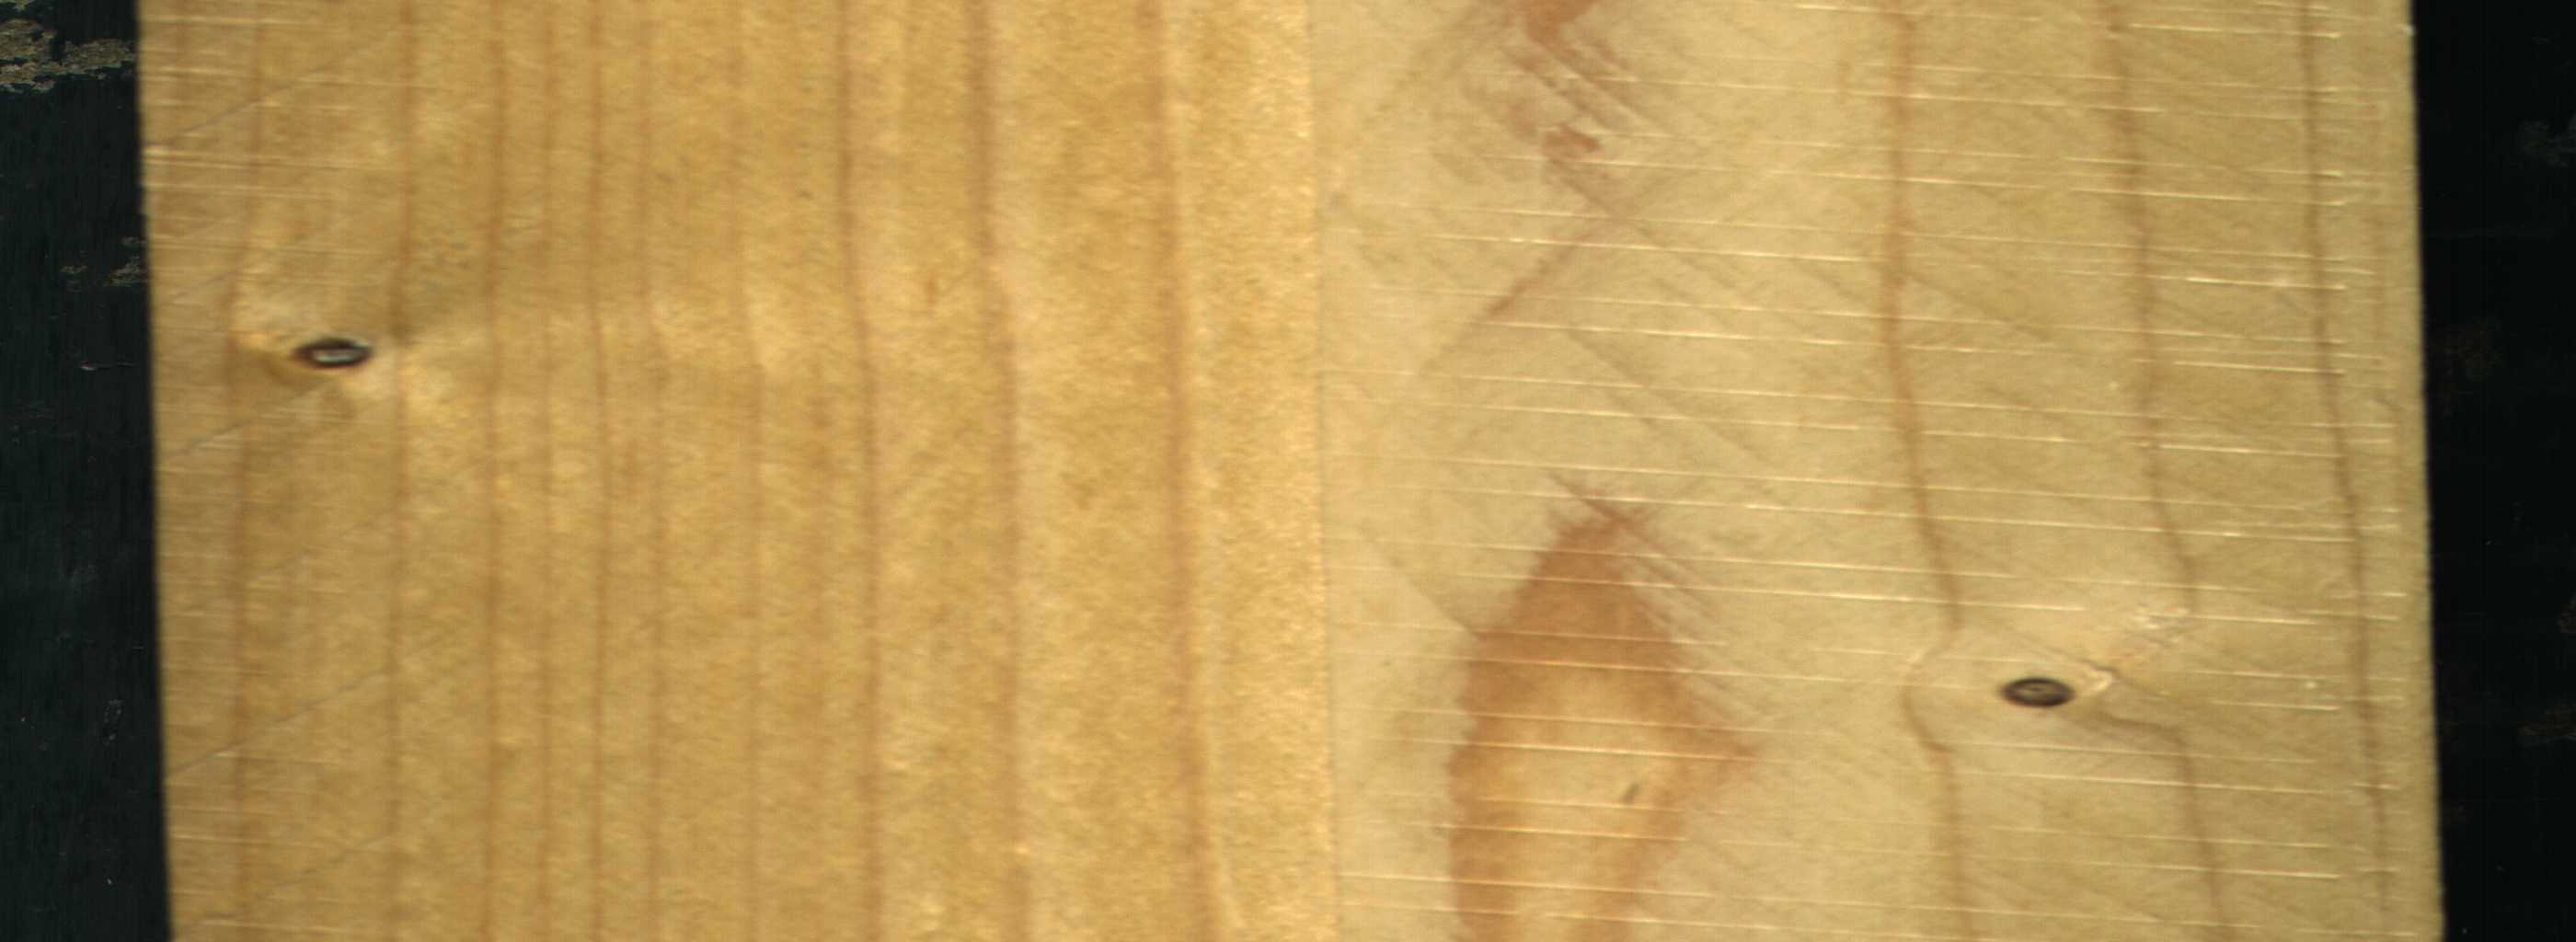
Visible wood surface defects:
Dead_Knot
Dead_Knot